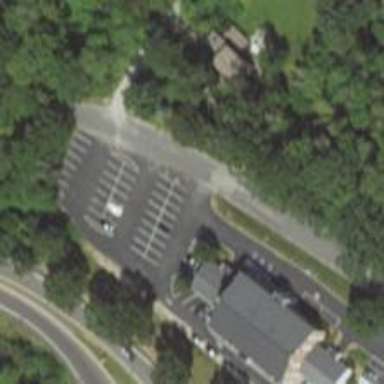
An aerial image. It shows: Parking space.